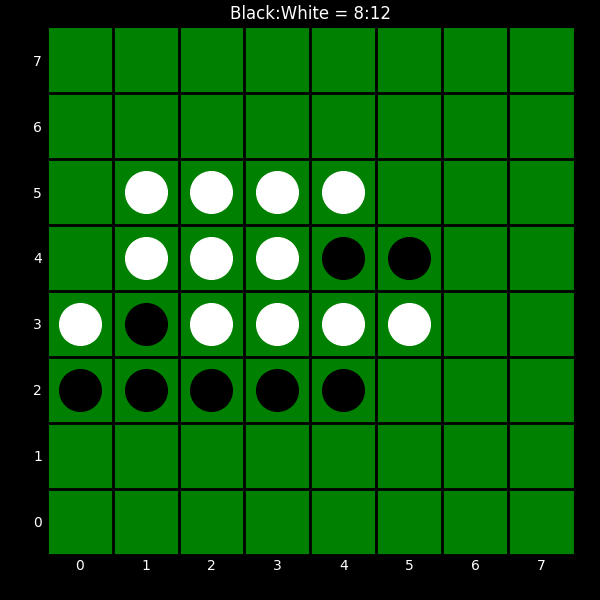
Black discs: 8
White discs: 12